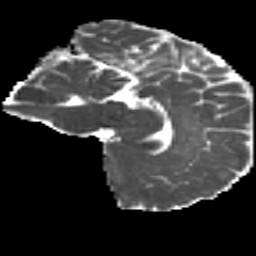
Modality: MD
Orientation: sagittal
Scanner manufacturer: siemens
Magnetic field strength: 3 T
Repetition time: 4.16 s
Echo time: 0.0806 s